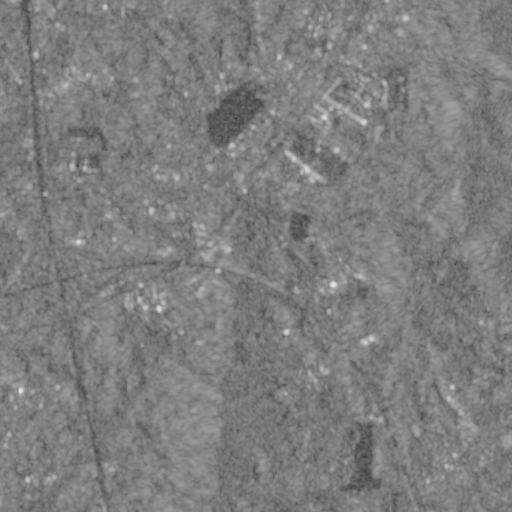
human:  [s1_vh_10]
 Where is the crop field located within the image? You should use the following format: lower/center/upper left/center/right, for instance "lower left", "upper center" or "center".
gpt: The crop field is located in the lower left of the image.
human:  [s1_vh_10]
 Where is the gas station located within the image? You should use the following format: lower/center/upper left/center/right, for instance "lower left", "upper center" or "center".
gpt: The gas station is located in the upper center of the image.
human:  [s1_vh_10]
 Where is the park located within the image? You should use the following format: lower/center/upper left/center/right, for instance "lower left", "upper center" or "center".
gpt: The park is located in the upper right of the image.
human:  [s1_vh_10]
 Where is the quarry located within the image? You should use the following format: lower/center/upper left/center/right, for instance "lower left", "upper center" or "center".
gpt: There is no quarry in the image.

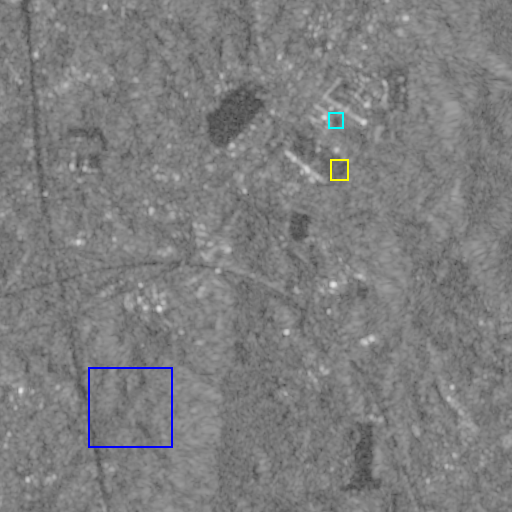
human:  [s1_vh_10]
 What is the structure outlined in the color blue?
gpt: The structure outlined in blue is a crop field.
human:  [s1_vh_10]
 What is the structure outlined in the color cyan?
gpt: The structure outlined in cyan is a park.
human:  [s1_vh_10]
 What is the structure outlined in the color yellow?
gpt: The structure outlined in yellow is a parking lot.
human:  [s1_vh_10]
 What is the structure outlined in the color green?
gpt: There is no green outline.